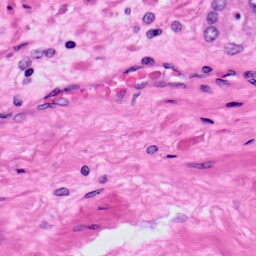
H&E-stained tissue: Prostate